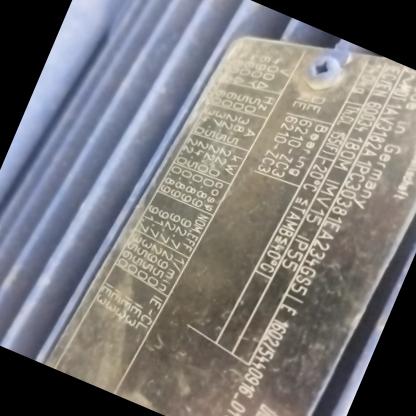
Klasa: tabliczka-znamionowa